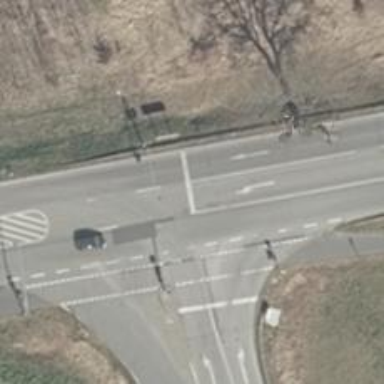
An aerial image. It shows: Asphalt road designated as primary highway with lane markings.